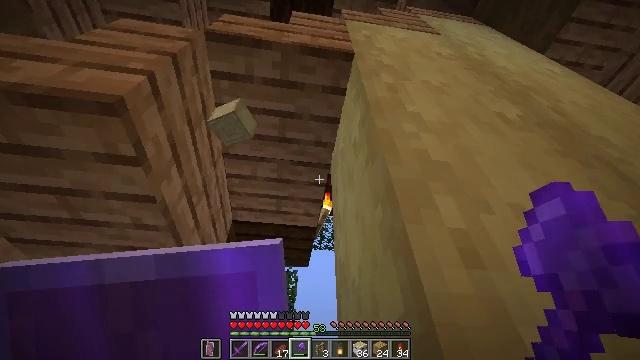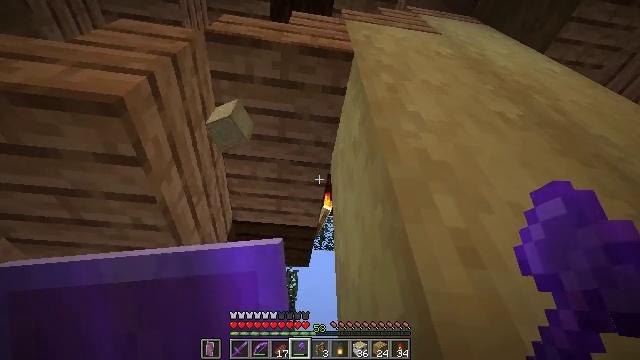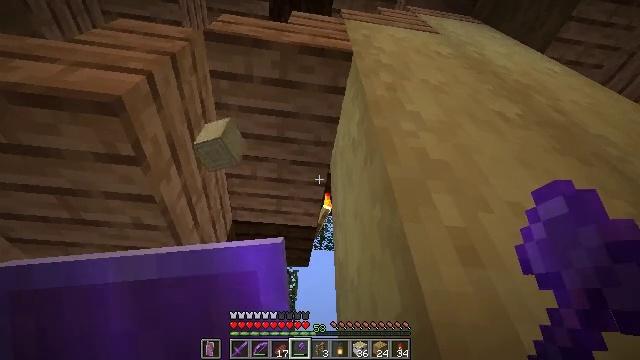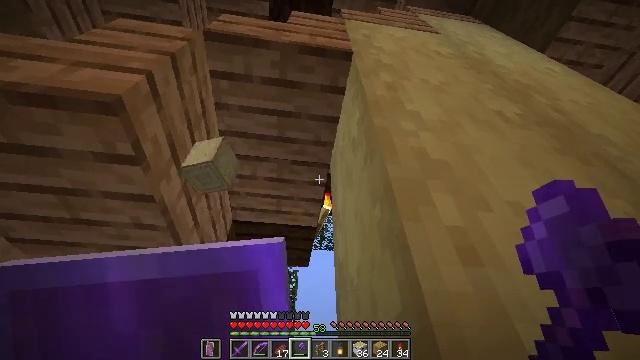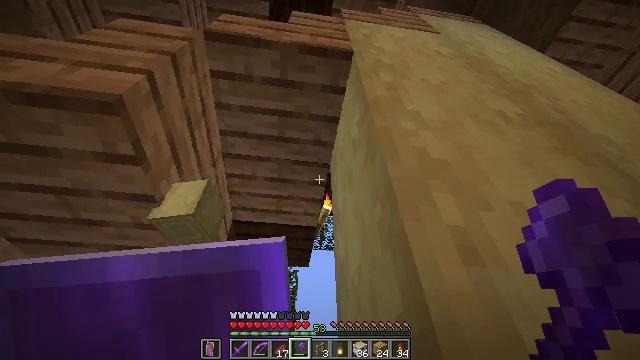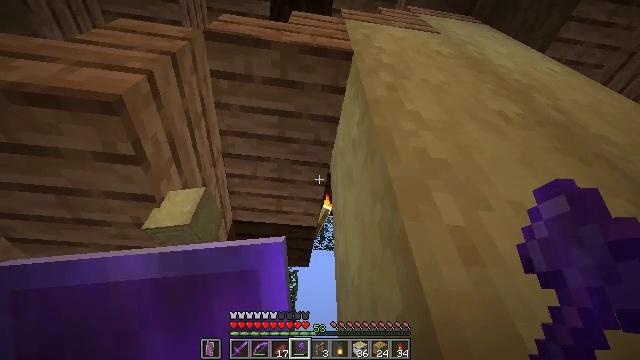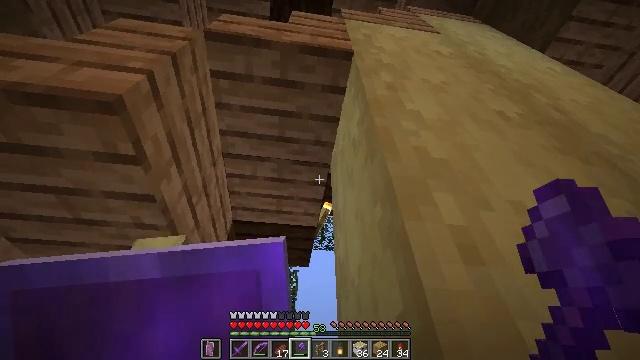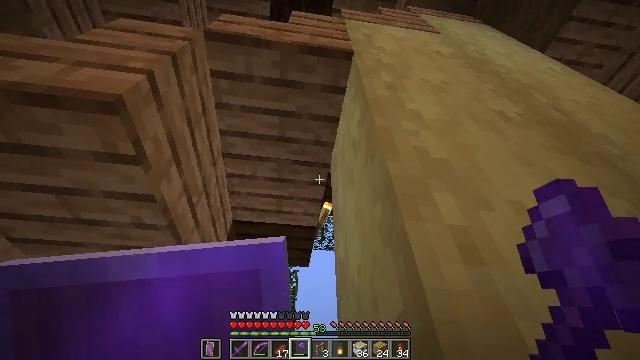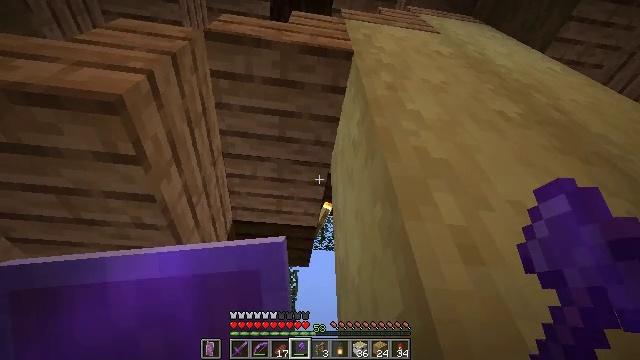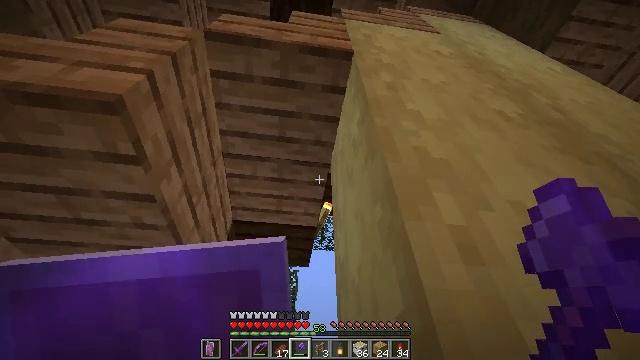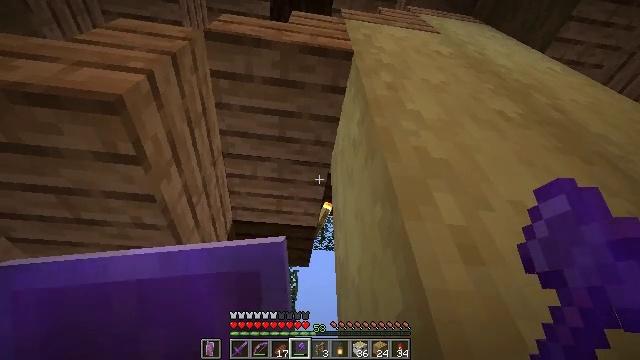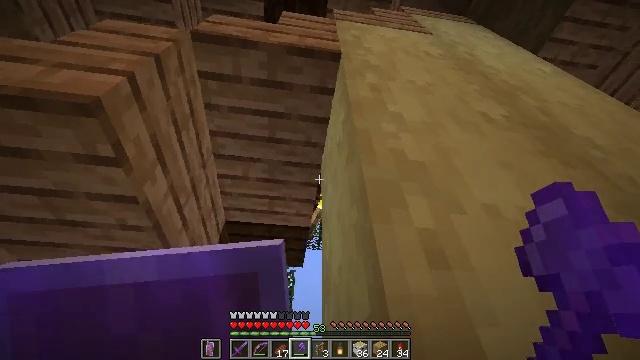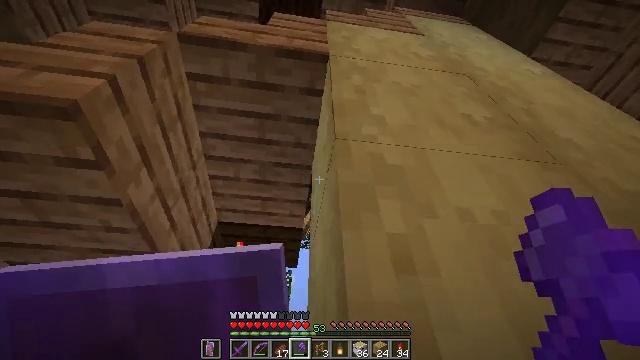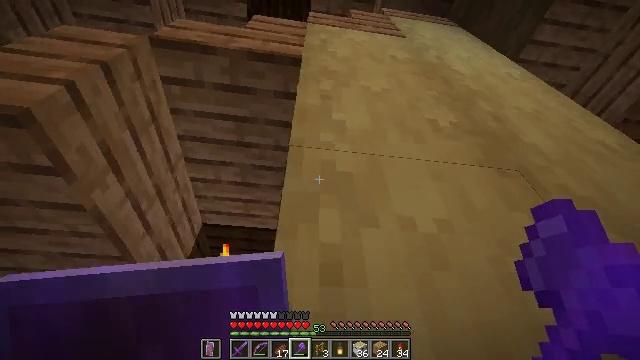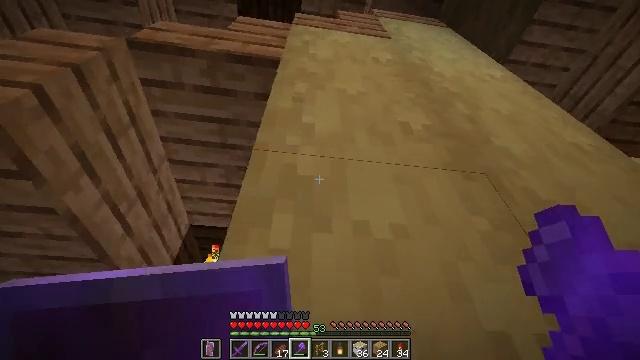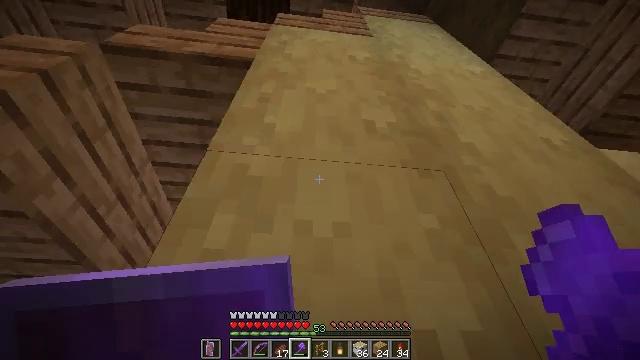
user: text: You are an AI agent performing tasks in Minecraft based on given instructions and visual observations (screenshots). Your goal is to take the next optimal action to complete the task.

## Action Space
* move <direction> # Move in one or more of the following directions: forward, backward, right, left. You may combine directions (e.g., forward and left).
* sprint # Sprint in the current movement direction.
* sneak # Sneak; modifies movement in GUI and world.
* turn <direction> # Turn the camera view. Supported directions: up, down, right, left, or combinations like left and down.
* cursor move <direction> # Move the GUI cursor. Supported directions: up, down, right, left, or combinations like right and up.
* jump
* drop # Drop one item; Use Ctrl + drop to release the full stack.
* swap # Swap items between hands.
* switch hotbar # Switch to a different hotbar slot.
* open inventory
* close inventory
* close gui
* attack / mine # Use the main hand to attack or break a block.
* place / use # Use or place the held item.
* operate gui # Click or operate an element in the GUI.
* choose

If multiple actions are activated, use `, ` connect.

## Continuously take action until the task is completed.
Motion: motion action
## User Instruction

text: Mine the stripped birch log.
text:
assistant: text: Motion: no_op
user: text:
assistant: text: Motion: no_op
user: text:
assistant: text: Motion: no_op
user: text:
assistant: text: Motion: no_op
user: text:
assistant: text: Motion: no_op
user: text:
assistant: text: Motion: no_op
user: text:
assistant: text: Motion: no_op
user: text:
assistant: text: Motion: no_op
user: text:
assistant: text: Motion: no_op
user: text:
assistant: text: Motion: no_op
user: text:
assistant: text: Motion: move right
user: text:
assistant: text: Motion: move right
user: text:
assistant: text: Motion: move right
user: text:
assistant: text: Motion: move right
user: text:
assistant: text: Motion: turn left
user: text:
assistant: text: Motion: turn left
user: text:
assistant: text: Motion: turn down
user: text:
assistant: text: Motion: turn left and down
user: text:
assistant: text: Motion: turn down
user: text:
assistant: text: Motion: turn down
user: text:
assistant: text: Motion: no_op
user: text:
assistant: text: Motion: attack / mine
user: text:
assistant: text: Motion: attack / mine
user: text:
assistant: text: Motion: attack / mine
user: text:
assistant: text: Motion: attack / mine
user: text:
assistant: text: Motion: turn up, attack / mine
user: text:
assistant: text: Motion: turn up, attack / mine
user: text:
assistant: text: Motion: turn up, attack / mine
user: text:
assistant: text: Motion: turn up, attack / mine
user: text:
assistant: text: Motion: attack / mine